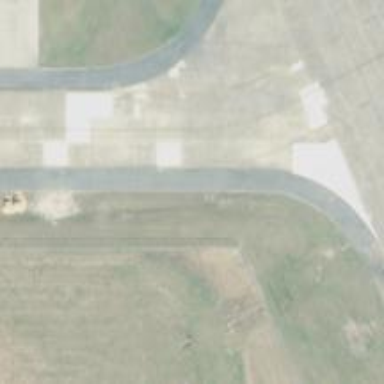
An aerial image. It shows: Image of taxiway at airport.